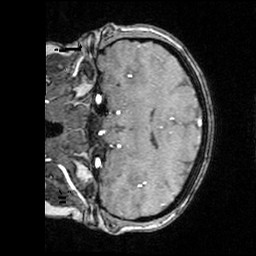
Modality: angio
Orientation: coronal
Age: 29
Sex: female
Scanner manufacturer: siemens
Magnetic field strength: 3 T
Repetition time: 0.025 s
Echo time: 0.00334 s